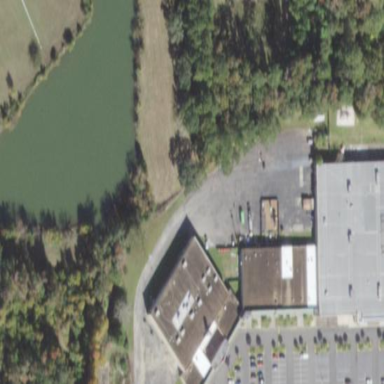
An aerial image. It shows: Commercial building adjacent to sports centre on leisure land.